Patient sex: M
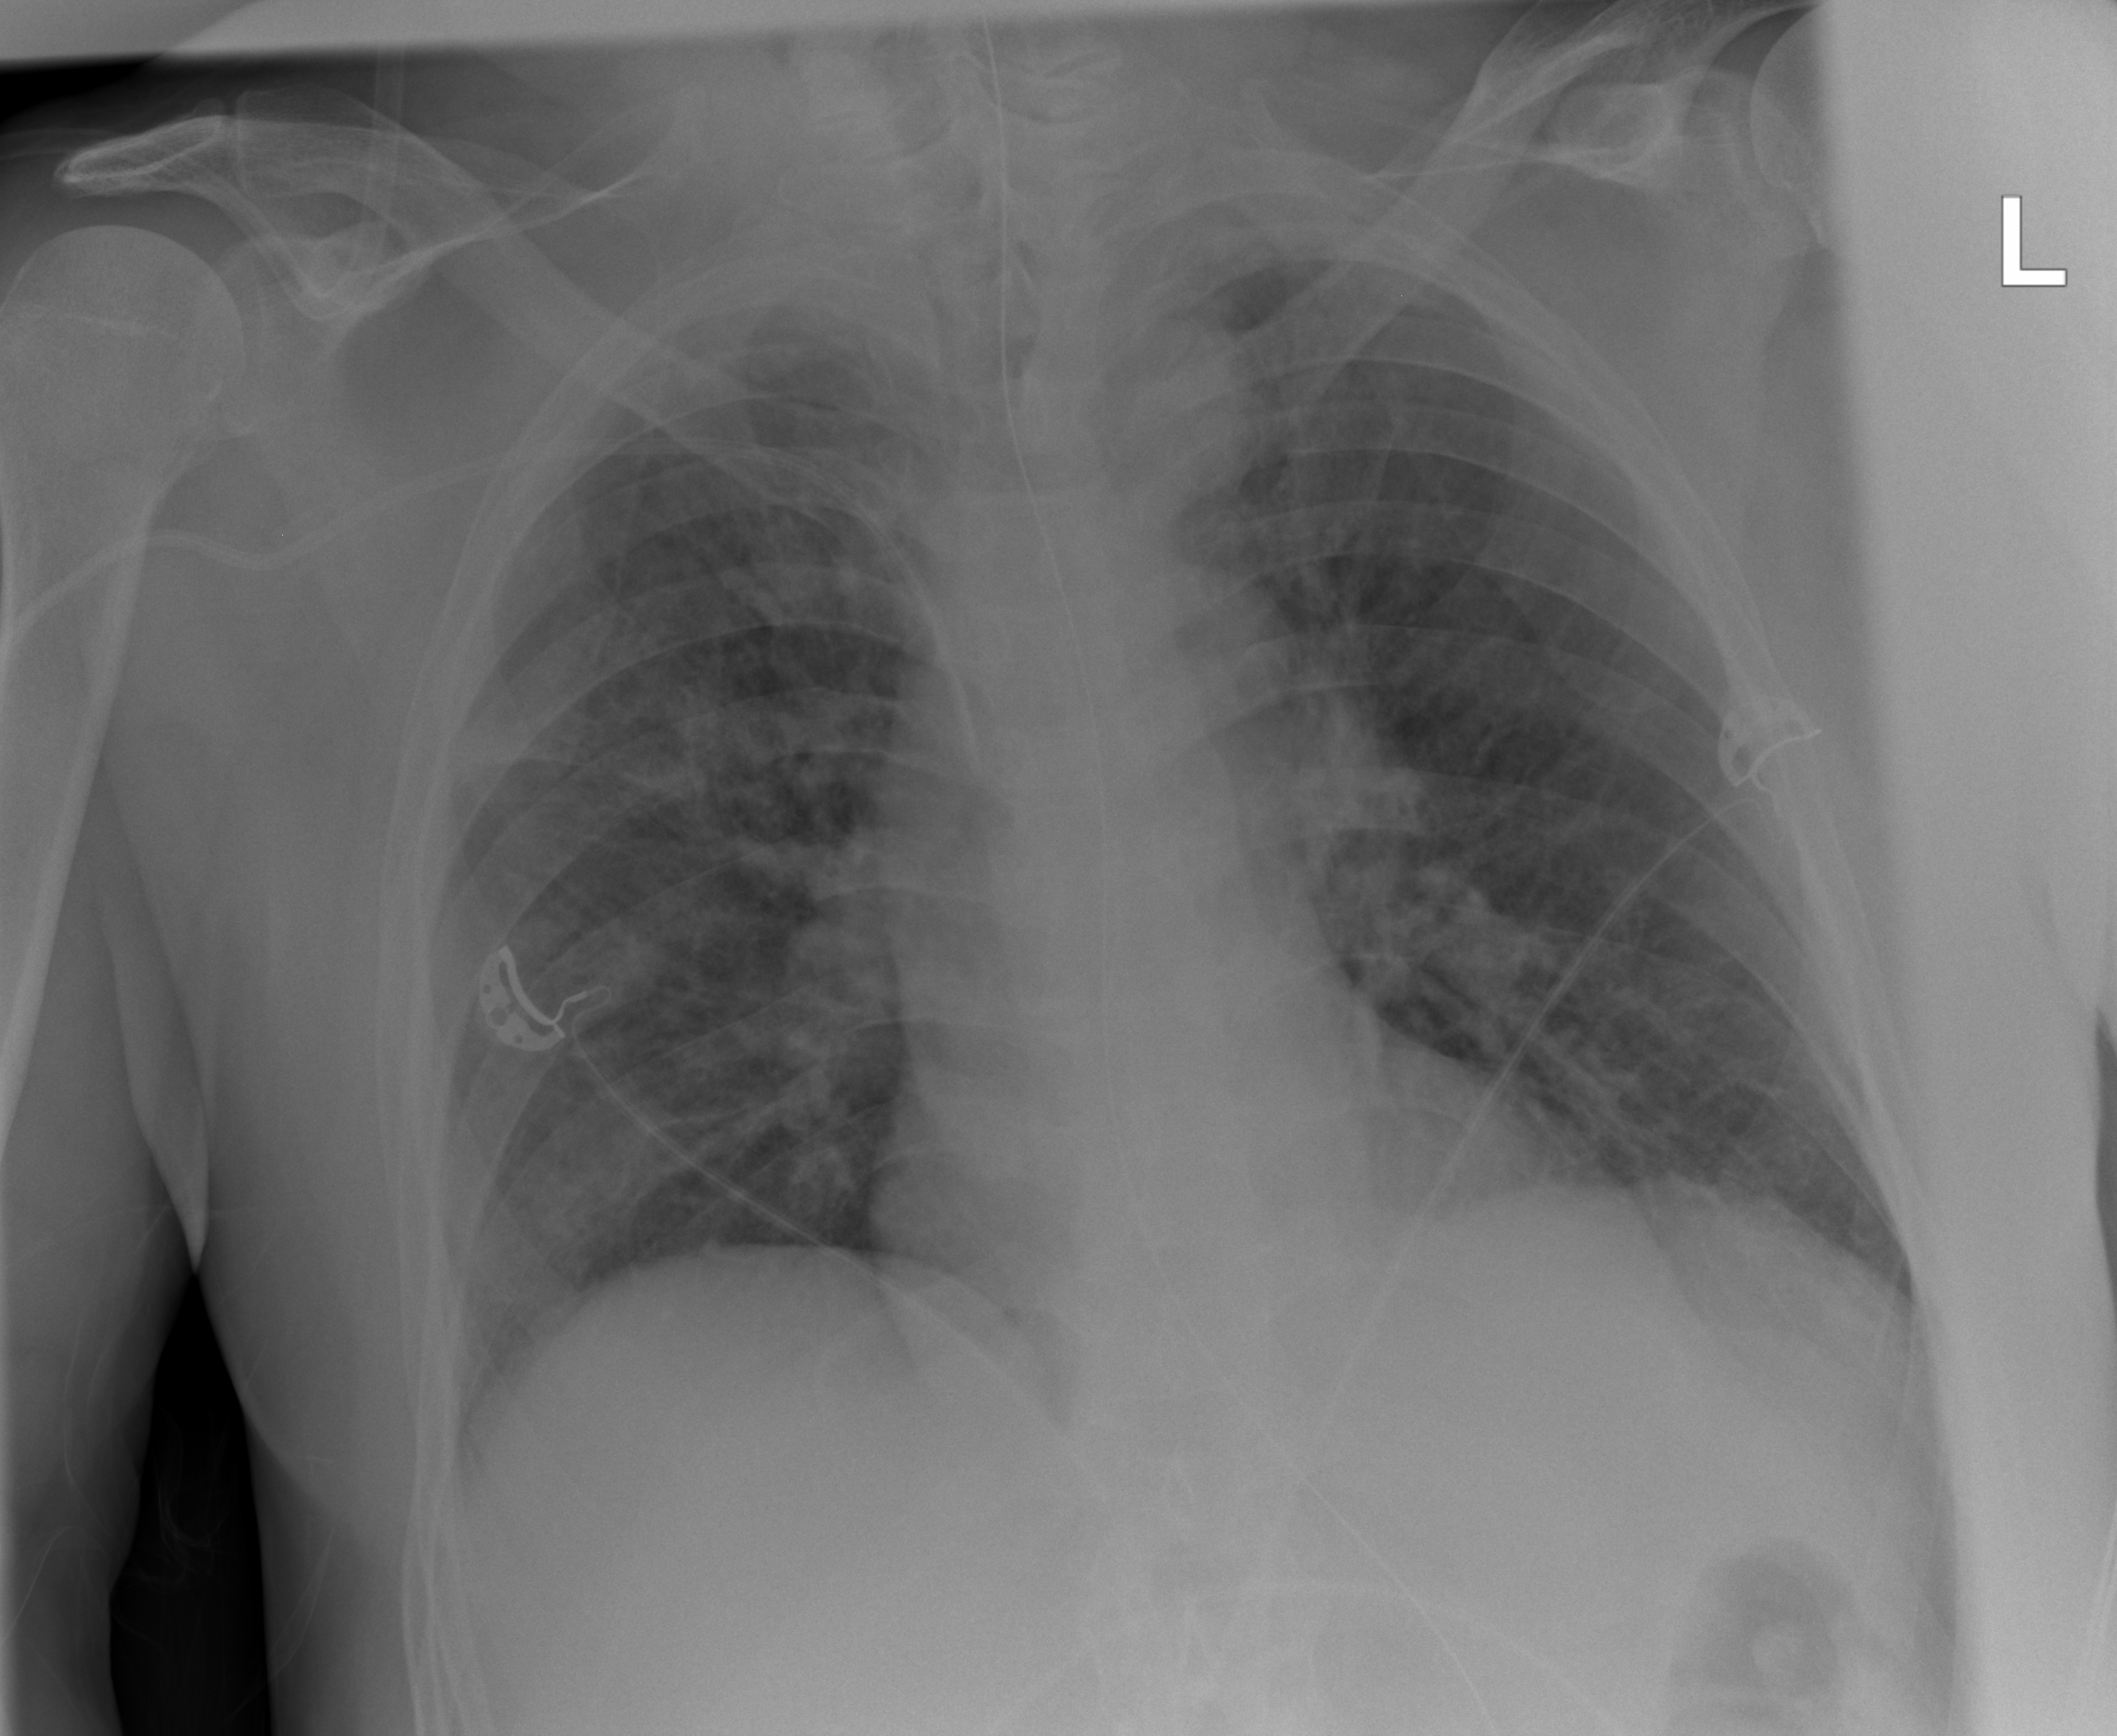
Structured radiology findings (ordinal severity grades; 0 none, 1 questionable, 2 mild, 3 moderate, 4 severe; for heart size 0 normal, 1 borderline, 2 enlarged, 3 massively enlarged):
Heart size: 0
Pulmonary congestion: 2
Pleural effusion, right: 0
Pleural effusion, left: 0
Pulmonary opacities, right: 3
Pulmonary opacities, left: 2
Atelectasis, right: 3
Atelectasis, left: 2